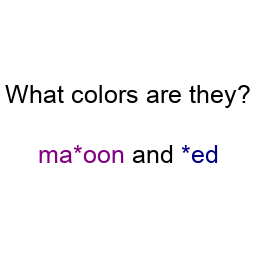
Color: purple, navy
Color name shown: maroon, red
Background color: white
Question text color: black